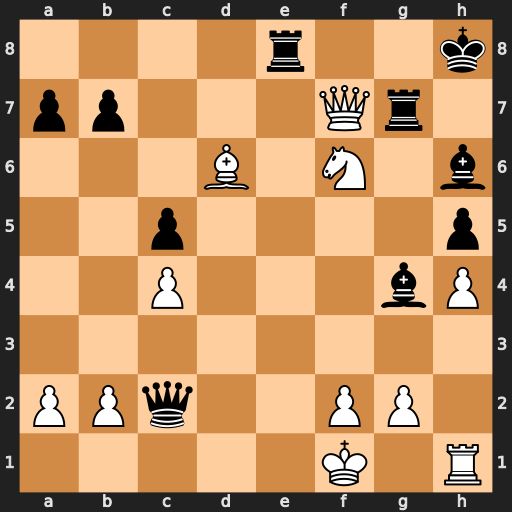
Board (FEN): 4r2k/pp3Qr1/3B1N1b/2p4p/2P3bP/8/PPq2PP1/5K1R
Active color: w
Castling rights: -
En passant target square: -
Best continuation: Qxe8+ Rg8 Qxg8#